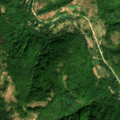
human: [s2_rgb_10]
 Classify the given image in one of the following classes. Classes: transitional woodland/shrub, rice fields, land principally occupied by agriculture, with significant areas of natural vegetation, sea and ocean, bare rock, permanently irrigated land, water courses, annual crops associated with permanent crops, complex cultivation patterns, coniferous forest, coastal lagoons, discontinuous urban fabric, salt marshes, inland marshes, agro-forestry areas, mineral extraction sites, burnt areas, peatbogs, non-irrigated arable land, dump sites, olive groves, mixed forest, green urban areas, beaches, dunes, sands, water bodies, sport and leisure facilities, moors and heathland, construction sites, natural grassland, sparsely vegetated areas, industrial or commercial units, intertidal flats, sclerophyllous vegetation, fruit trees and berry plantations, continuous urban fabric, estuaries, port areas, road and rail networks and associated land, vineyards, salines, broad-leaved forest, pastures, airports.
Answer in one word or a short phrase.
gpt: pastures, land principally occupied by agriculture, with significant areas of natural vegetation, broad-leaved forest, transitional woodland/shrub